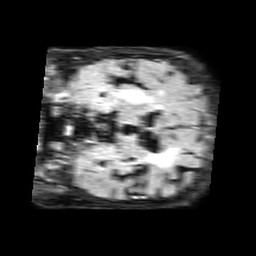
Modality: FLAIR
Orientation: coronal
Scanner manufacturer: philips
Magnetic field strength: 1.5 T
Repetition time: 6 s
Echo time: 0.1029 s